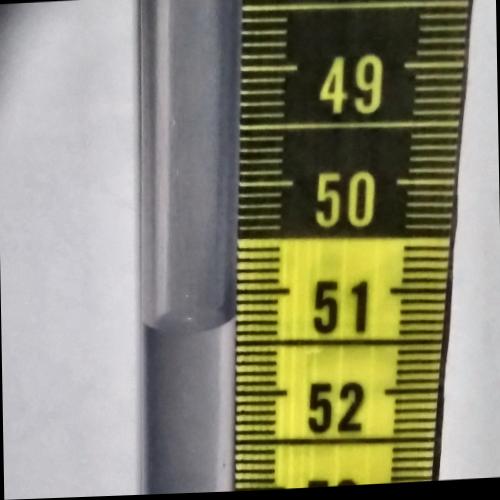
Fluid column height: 51.3 cm